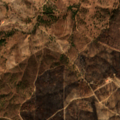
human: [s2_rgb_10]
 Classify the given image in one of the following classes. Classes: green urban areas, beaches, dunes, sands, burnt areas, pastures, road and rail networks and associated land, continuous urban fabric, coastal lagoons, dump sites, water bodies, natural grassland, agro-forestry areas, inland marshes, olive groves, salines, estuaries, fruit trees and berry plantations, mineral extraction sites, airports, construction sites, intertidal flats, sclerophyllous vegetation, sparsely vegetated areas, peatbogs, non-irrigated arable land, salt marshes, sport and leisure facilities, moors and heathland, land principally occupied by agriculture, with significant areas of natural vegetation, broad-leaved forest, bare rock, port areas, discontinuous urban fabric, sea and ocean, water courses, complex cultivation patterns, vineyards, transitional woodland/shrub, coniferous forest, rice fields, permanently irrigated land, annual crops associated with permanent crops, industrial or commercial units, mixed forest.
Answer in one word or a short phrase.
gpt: pastures, land principally occupied by agriculture, with significant areas of natural vegetation, agro-forestry areas, broad-leaved forest, transitional woodland/shrub